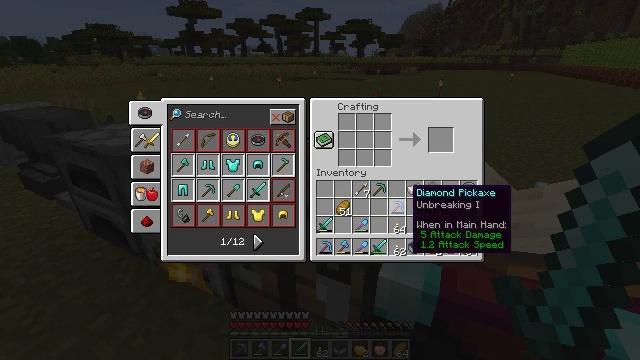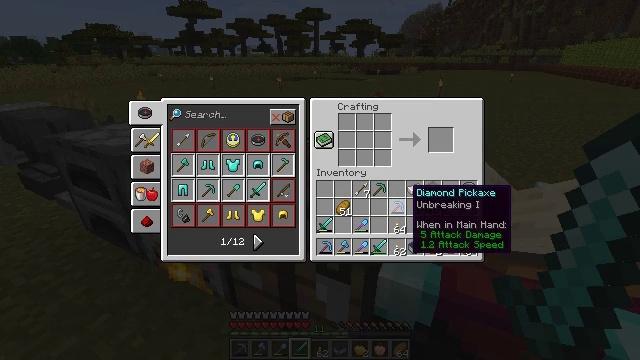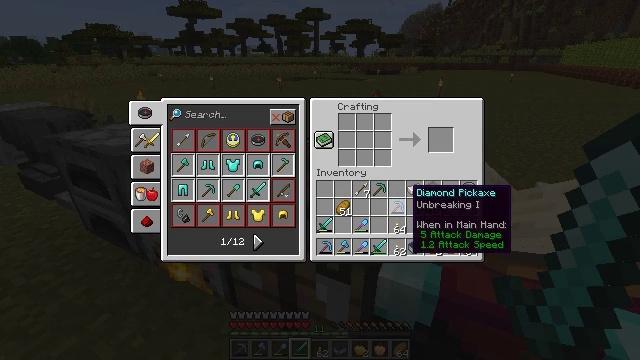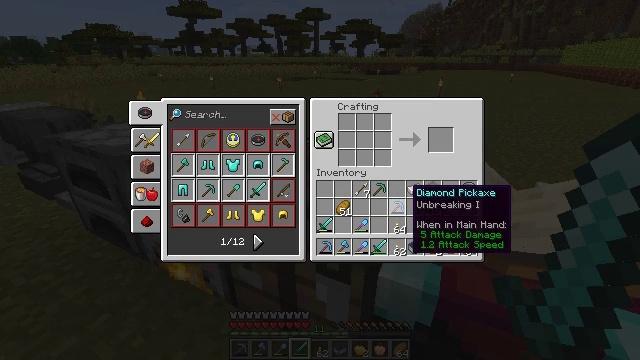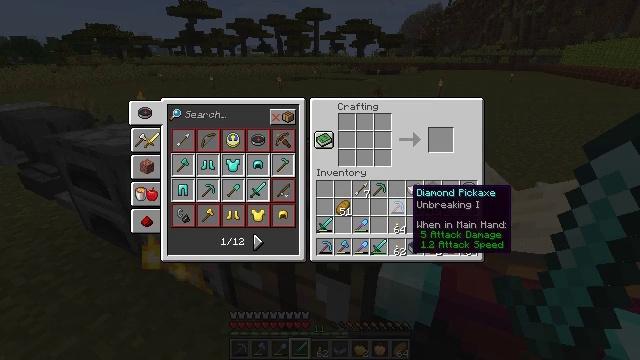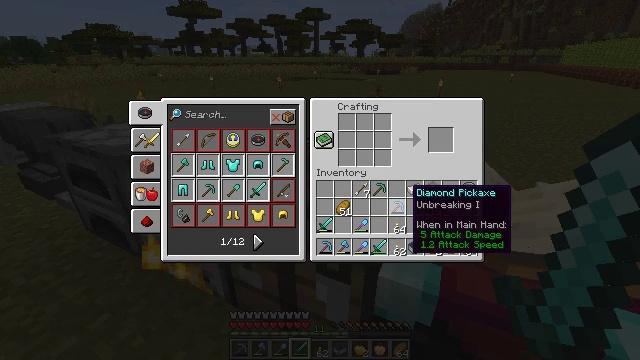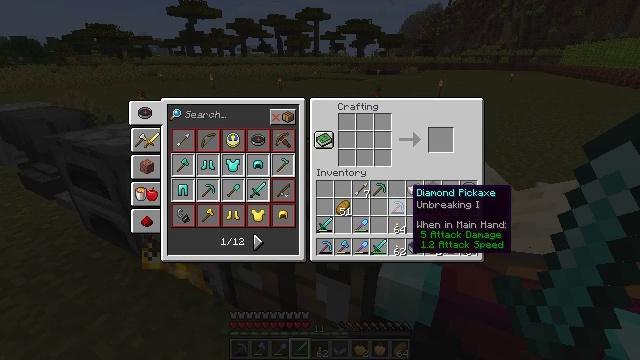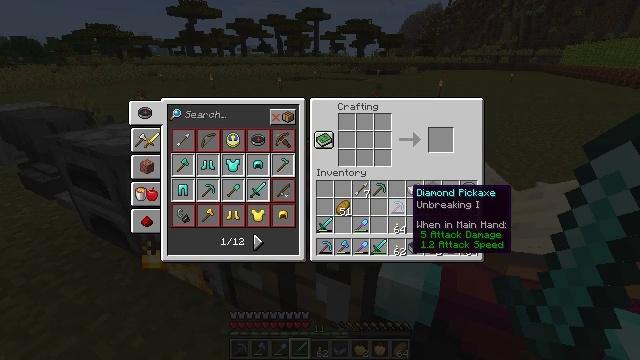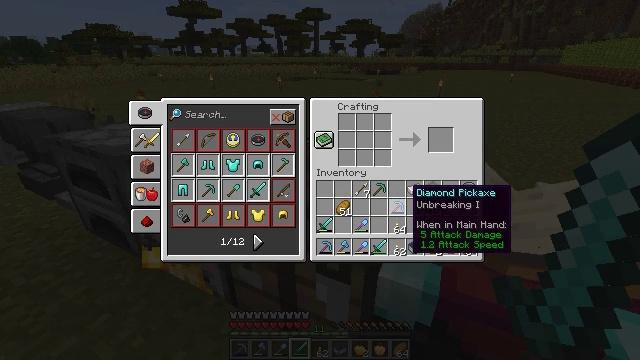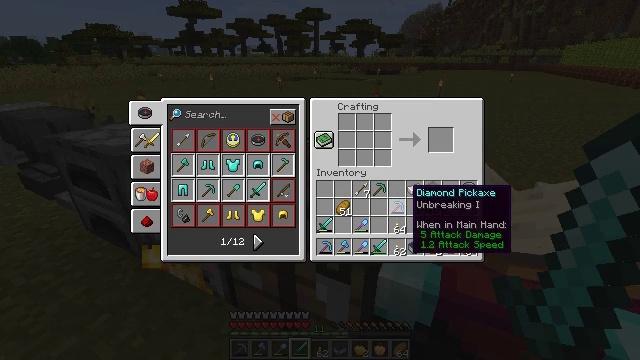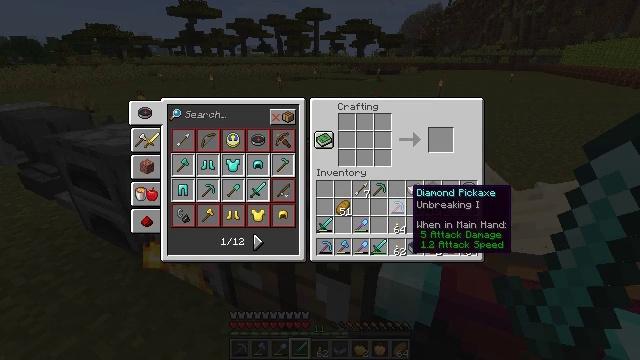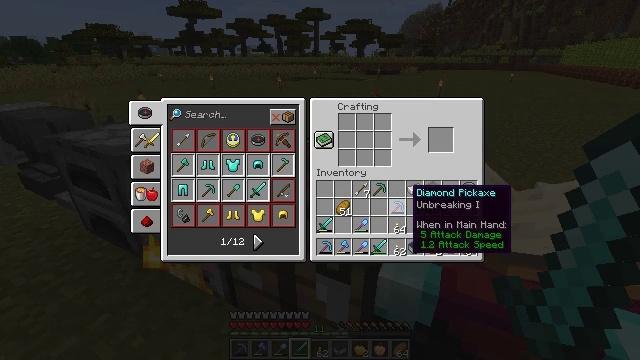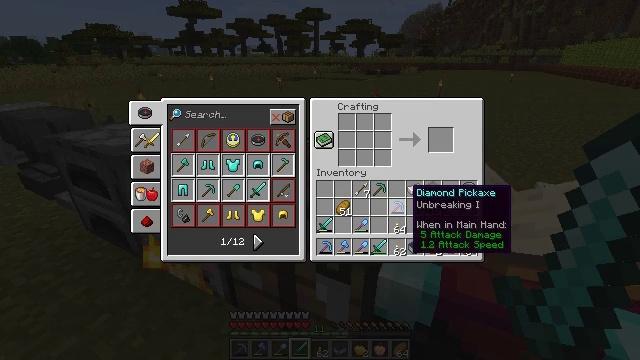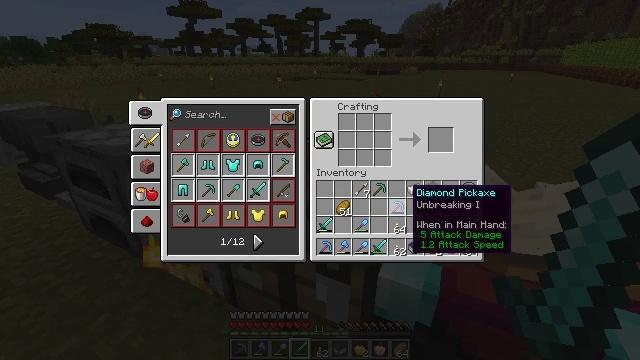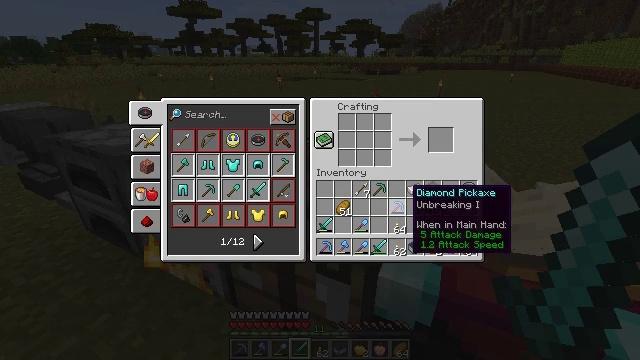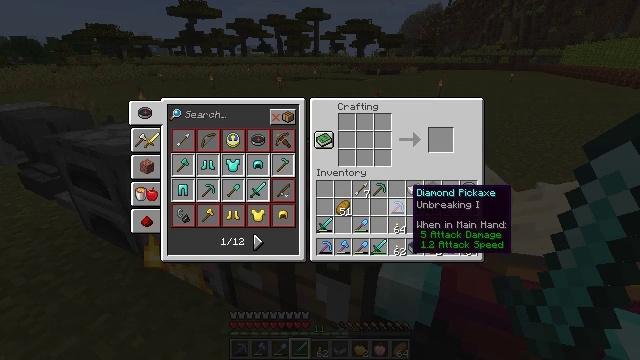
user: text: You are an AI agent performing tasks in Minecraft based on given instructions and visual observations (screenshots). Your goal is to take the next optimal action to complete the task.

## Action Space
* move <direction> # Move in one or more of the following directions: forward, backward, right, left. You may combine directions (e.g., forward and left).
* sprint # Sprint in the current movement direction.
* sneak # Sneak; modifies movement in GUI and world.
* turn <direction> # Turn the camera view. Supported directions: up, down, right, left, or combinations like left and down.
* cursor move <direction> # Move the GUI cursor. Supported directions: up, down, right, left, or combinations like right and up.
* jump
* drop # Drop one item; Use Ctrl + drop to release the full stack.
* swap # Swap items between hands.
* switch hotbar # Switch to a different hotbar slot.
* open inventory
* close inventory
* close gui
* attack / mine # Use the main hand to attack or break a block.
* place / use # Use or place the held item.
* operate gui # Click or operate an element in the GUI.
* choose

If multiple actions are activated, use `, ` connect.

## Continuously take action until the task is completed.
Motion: motion action
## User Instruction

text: Remove a stone from the inventory.
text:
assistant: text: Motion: no_op
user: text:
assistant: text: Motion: no_op
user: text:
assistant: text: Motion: no_op
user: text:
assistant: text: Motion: no_op
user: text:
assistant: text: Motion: no_op
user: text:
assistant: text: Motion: no_op
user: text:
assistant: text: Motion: no_op
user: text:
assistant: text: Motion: no_op
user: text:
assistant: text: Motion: no_op
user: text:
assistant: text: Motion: no_op
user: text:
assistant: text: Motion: no_op
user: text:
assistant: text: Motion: no_op
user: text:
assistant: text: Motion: no_op
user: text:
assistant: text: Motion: no_op
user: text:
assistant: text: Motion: no_op
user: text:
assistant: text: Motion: no_op
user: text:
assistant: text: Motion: no_op
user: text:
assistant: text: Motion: no_op
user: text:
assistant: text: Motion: no_op
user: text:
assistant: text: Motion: no_op
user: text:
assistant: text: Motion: no_op
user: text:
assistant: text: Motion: no_op
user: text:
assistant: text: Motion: no_op
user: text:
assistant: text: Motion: no_op
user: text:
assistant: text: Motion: operate gui
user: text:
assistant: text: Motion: operate gui
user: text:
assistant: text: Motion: operate gui
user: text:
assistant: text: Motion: no_op
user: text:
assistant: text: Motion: cursor move left
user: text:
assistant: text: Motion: cursor move left